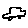
Label: car